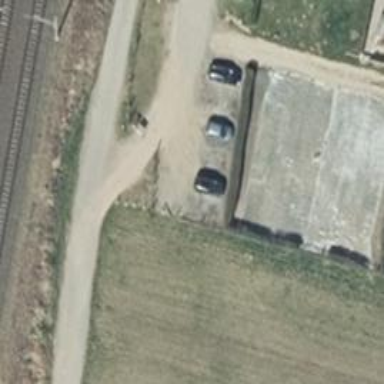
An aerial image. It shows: Parking area.